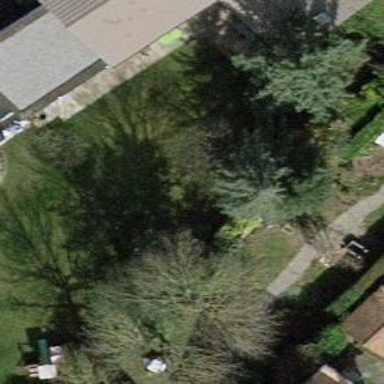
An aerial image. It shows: Garden enclosed by fence.